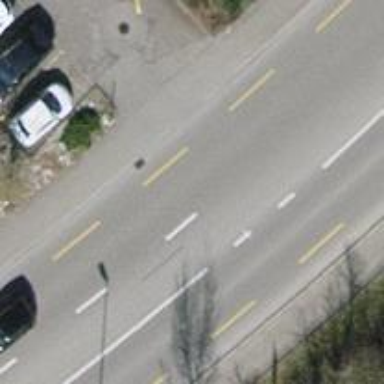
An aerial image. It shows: Primary highway with asphalt surface and designated cycle lane.